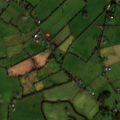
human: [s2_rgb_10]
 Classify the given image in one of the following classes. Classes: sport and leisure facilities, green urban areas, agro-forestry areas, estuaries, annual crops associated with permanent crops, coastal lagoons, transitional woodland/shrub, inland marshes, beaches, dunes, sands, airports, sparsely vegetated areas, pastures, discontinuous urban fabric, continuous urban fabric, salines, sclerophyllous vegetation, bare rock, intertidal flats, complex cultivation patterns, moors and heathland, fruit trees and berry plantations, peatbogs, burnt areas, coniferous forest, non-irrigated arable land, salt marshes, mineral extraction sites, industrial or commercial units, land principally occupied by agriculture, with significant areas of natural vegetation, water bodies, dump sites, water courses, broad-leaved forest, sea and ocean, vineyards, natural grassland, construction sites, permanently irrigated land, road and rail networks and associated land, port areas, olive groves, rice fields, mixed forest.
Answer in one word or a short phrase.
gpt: pastures